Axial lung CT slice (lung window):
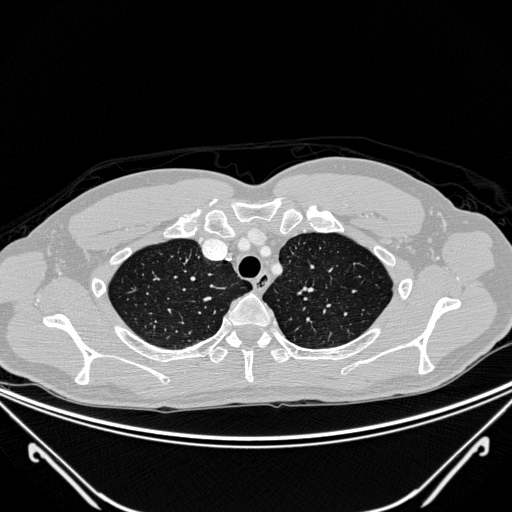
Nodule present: no